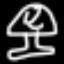
Label: mushroom